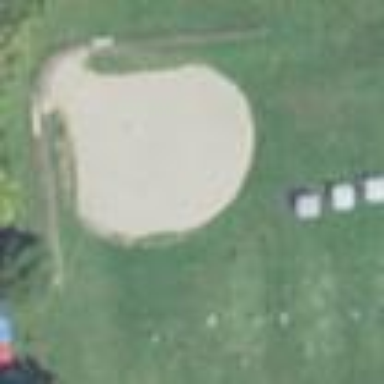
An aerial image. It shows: Baseball pitch for leisure and sports activities.